Question: I've been through the examples for changing facet orders on the site but can't seem to get anything to work for my specific case. Any ideas of how to do this with my data setup would be much appreciated. I'm somewhat new to ggplot2 and am supremely stumped. I would like my models to be ordered M1, M2, M3 with M1 on the top of each facet. Thanks!
'''
Outcome<-c(1,1,1,2,2,2,3,3,3)
OR<-c(1.97,2.47,3.56,1.73,2.25,4.09,1.21,1.48,2.25)
min<-c(1.37,1.74,2.55,1.13,1.52,2.84,0.74,0.95,1.49)
max<-c(2.83,3.49,4.98,2.66,3.35,5.9,1.97,2.33,3.41)
Aces<-c(1,2,3,1,2,3,1,2,3)
ace<-data.frame(cbind(Outcome,OR,min,max,Aces))
ace_labels <- list('1'="1 ACE",'2'="2 ACEs",'3'="3 ACEs")
ace_labeller <- function(variable,value){return(ace_labels[value])}
ace$Outcome = factor(ace$Outcome, levels=c("1","2","3"),
labels=c("M1: Depression","M2: MH Barrier to Work",
"M3: MH Barrier to Work"))
ggplot(data=ace,aes(x=OR,y=Outcome,label=OR))+
geom_point(aes(size=8))+
geom_text(size=5,vjust=1.8)+
geom_errorbarh(aes(xmin=min,xmax=max),height=.1)+
geom_vline(xintercept=1,linetype="dashed")+
scale_x_log10(breaks=seq(1,6,1),name="Figure 1: Odds Ratios (OR) and 95% Confidence Intervals for Models 1, 2 and 3 (N=1073)
Each OR is compared to 0 ACEs")+
labs(y="")+
facet_grid(Aces~., labeller=ace_labeller)+
guides(size=FALSE)+
theme_bw()+
theme(axis.text.y=element_text(size=12))+
theme(strip.text.y=element_text(size = 12))+
theme(axis.title.x=element_text(face="italic", size = 12,hjust=.5))
'''

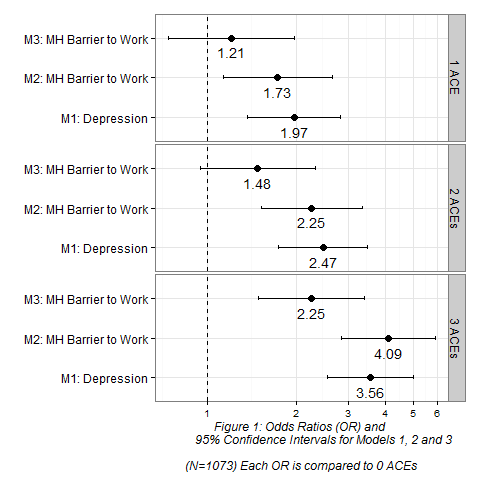
Answer: If you reverse your labels you set up for 'ace$Outcome' you can get it to plot M1 on top, M2, and M3 on the bottom in each facet.
Just change:
'''
ace$Outcome = factor(ace$Outcome, levels=c("3","2","1"),
labels=c("M3: MH Barrier to Work",
"M2: MH Barrier to Work",
"M1: Depression"))
'''
Using your same sample data and plot code it produces:

Your code (with only the noted above changed):
'''
Outcome<-c(1,1,1,2,2,2,3,3,3)
OR<-c(1.97,2.47,3.56,1.73,2.25,4.09,1.21,1.48,2.25)
min<-c(1.37,1.74,2.55,1.13,1.52,2.84,0.74,0.95,1.49)
max<-c(2.83,3.49,4.98,2.66,3.35,5.9,1.97,2.33,3.41)
Aces<-c(1,2,3,1,2,3,1,2,3)
ace<-data.frame(cbind(Outcome,OR,min,max,Aces))
ace_labels <- list('1'="1 ACE",'2'="2 ACEs",'3'="3 ACEs")
ace_labeller <- function(variable,value){return(ace_labels[value])}
ace$Outcome = factor(ace$Outcome, levels=c("3","2","1"),
labels=c("M3: MH Barrier to Work",
"M2: MH Barrier to Work",
"M1: Depression"))
library(ggplot2)
ggplot(data=ace,aes(x=OR,y=Outcome,label=OR))+
geom_point(aes(size=8))+
geom_text(size=5,vjust=1.8)+
geom_errorbarh(aes(xmin=min,xmax=max),height=.1)+
geom_vline(xintercept=1,linetype="dashed")+
scale_x_log10(breaks=seq(1,6,1),name="Figure 1: Odds Ratios (OR) and 95% Confidence Intervals for Models 1, 2 and 3 (N=1073)
Each OR is compared to 0 ACEs")+
labs(y="")+
facet_grid(Aces~., labeller=ace_labeller)+
guides(size=FALSE)+
theme_bw()+
theme(axis.text.y=element_text(size=12))+
theme(strip.text.y=element_text(size = 12))+
theme(axis.title.x=element_text(face="italic", size = 12,hjust=.5))
'''